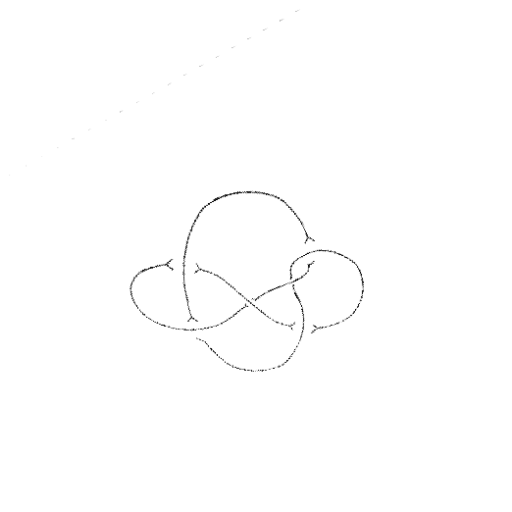
Crossing number: 6